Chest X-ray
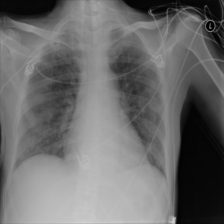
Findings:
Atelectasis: negative
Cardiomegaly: negative
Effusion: negative
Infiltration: positive
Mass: negative
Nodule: negative
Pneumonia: negative
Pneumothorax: negative
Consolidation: negative
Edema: negative
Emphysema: negative
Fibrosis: negative
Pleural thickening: negative
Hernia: negative